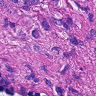
Metastatic tissue present: yes